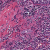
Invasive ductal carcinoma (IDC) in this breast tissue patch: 0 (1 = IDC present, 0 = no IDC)